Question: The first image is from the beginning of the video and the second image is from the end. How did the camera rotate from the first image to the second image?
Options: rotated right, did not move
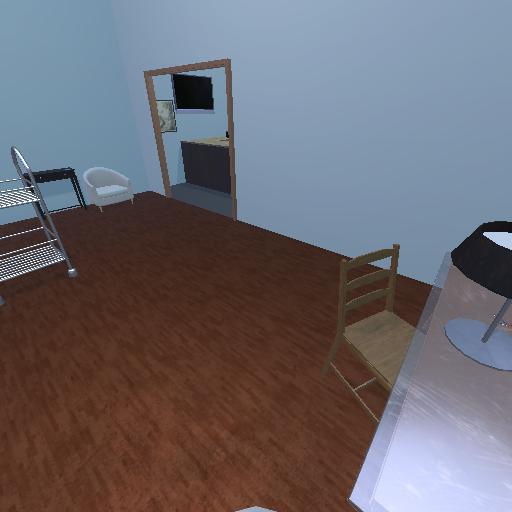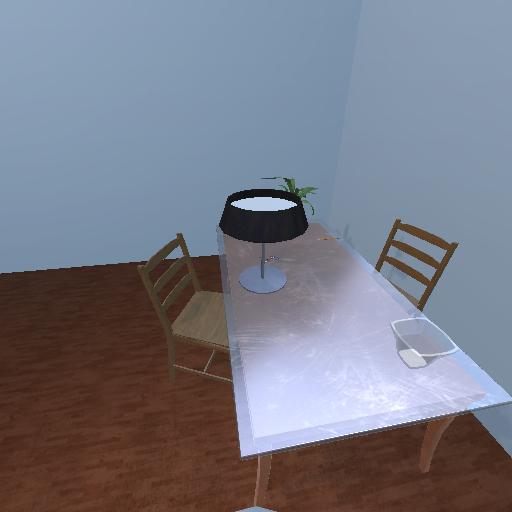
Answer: rotated right